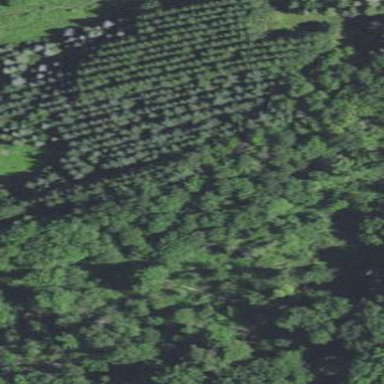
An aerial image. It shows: Plant nursery with trees.